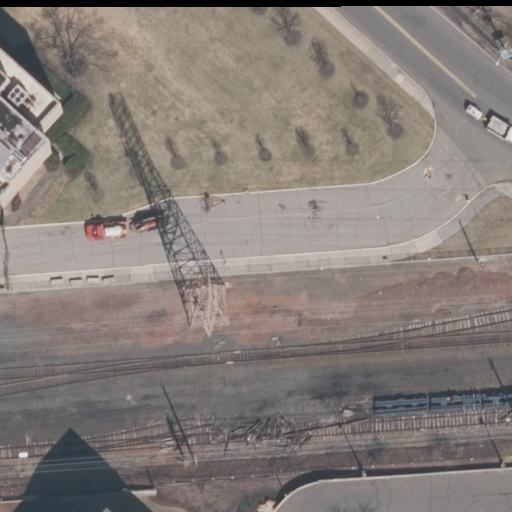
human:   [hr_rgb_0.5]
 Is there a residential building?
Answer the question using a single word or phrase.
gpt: yes

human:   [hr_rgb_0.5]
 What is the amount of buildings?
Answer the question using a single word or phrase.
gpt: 2

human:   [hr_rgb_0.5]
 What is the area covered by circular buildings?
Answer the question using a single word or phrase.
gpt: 0m2

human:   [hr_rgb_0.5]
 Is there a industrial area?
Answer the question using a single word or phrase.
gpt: yes

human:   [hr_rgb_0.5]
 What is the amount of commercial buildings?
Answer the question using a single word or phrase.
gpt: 0

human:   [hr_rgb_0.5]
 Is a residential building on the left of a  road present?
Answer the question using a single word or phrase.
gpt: yes

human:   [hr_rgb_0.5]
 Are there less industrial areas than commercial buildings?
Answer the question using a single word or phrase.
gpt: no

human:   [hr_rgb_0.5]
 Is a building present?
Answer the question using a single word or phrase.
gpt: yes

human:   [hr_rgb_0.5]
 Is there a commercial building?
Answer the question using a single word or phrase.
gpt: no

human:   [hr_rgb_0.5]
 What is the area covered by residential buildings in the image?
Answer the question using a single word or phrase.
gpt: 2051m2

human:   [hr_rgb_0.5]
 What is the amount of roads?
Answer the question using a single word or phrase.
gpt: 3

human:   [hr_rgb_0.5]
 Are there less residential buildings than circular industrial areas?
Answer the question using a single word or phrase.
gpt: no

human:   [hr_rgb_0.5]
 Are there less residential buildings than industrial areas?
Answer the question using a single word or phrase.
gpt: no

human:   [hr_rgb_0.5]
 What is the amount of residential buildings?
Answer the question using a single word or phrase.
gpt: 2

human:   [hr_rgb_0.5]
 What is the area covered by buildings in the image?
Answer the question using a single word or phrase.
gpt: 2051m2

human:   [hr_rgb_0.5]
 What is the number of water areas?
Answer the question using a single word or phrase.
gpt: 0

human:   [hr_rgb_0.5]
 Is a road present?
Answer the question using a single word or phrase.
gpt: yes

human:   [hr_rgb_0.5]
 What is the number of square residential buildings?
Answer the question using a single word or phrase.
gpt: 0

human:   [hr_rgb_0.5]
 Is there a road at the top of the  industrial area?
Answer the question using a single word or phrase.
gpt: yes

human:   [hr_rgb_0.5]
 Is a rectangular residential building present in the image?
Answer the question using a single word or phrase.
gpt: yes

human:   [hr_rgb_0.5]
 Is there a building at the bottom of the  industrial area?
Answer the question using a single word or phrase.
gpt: no

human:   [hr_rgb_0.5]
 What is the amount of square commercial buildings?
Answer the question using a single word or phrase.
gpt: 0

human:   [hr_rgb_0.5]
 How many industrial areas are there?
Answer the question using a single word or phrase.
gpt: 1

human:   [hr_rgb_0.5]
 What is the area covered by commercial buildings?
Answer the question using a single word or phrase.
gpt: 0m2

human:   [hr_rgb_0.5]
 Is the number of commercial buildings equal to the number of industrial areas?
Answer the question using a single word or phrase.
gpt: no

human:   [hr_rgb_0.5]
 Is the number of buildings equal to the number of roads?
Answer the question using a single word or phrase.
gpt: no

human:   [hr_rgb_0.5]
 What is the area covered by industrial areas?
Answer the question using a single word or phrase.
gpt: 10583m2

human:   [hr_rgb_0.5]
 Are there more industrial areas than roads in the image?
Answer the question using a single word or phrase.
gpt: no

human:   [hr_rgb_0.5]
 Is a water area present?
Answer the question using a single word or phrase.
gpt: no

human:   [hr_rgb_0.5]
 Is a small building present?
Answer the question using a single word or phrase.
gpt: yes

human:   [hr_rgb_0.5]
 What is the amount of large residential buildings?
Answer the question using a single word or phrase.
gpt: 1

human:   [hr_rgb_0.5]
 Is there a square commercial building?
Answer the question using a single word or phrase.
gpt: no

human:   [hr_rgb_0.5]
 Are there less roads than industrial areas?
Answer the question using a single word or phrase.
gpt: no

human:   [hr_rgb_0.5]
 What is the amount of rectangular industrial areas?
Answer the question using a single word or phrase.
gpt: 1

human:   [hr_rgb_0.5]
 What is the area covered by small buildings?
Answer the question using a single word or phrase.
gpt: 90m2

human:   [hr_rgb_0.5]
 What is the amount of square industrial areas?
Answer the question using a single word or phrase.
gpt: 0

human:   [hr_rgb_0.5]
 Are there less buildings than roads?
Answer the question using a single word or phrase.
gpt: yes

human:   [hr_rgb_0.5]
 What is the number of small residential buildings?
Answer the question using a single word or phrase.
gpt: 1

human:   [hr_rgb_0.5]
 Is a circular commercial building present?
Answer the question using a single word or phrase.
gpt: no

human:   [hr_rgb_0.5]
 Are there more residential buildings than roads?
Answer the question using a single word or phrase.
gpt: no

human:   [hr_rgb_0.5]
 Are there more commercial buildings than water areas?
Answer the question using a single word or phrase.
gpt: no

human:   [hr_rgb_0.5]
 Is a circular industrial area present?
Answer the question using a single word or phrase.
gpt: no

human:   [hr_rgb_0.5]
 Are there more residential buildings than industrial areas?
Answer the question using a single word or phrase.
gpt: yes

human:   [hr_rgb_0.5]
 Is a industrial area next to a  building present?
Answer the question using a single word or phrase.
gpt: yes

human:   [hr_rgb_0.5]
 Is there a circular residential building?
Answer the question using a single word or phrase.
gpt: no

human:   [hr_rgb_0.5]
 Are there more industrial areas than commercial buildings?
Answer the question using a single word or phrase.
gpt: yes

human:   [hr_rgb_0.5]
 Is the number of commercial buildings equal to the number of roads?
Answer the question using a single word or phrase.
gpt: no

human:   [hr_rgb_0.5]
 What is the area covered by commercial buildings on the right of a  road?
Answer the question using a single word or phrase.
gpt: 0m2

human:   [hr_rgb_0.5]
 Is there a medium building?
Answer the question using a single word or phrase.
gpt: no

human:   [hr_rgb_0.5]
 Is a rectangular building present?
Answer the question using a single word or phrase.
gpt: yes

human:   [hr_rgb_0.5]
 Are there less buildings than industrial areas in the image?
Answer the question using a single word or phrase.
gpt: no

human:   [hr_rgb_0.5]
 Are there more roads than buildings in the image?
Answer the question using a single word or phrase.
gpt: yes

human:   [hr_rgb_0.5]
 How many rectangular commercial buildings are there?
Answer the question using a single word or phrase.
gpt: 0

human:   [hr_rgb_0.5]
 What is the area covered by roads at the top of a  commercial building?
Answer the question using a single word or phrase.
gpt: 0m2

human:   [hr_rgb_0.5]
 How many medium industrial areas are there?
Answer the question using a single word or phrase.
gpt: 0

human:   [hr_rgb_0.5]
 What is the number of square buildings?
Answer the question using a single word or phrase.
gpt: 0

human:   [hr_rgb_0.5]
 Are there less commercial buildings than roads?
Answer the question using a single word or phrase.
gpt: yes

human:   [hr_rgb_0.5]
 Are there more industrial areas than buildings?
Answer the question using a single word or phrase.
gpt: no

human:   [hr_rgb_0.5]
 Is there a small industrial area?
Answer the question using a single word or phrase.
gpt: no

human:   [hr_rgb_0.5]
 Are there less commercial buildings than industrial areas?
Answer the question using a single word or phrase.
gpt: yes

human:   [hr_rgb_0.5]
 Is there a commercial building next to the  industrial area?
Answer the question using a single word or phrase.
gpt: no

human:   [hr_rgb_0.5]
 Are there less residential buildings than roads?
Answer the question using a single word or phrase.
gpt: yes

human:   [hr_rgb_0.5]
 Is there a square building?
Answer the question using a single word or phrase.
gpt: no

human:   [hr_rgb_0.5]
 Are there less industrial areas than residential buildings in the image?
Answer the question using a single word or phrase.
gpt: yes